Question:
Hello.
I have a multiple collision problem.
There is a bullet, which hits the enemy(red rectangle). Then, it ++ the score.
There is a spiral (red circle) which is supossed to trigger the scene to end when the enemy (red rectangle) touches it.
In this situation, when enemy hits the spiral, it works, the scene ends, and we go to the menu screen.
But, when bullet hits the enemy, the same thing happens, and I don't know why.
Now, here's my code:
'''
struct PhysicsCategory {
static let None : UInt32 = 0
static let All : UInt32 = UInt32.max
static let enemyOne : UInt32 = 0b1
static let enemyTwo : UInt32 = 0b1
static let bullet : UInt32 = 0b10
static let spiral : UInt32 = 0b111
}
spiral.physicsBody = SKPhysicsBody(rectangleOfSize: spiral.size)
spiral.physicsBody?.categoryBitMask = PhysicsCategory.spiral
spiral.physicsBody?.contactTestBitMask = PhysicsCategory.enemyOne
spiral.physicsBody?.collisionBitMask = PhysicsCategory.None
...
enemyOne.physicsBody = SKPhysicsBody(rectangleOfSize: enemyOne.size)
enemyOne.physicsBody?.dynamic = true
enemyOne.physicsBody?.categoryBitMask = PhysicsCategory.enemyOne
enemyOne.physicsBody?.contactTestBitMask = PhysicsCategory.bullet | PhysicsCategory.spiral
enemyOne.physicsBody?.collisionBitMask = PhysicsCategory.None
...
bullet.physicsBody = SKPhysicsBody(circleOfRadius: bullet.size.width / 2)
bullet.physicsBody?.dynamic = true
bullet.physicsBody?.categoryBitMask = PhysicsCategory.bullet
bullet.physicsBody?.contactTestBitMask = PhysicsCategory.enemyOne
bullet.physicsBody?.collisionBitMask = PhysicsCategory.None
bullet.physicsBody?.usesPreciseCollisionDetection = true
...
func bulletDidCollideWithEnemy(bullet: SKSpriteNode, enemyOne: SKSpriteNode) {
scoreOnScreen.text = String(score)
score++
bullet.removeFromParent()
enemyOne.removeFromParent()
}
func enemyDidCollideWithSpiral(enemyOne: SKSpriteNode, spiral: SKSpriteNode) {
let transition = SKTransition.revealWithDirection(SKTransitionDirection.Down, duration: 1.0)
let skView = self.view! as SKView
let scene = MenuScene(size: skView.bounds.size)
scene.scaleMode = SKSceneScaleMode.AspectFill
skView.presentScene(scene, transition: SKTransition.crossFadeWithDuration(0.5))
}
// Did Begin Contact
func didBeginContact(contact: SKPhysicsContact) {
var firstBody : SKPhysicsBody
var secondBody : SKPhysicsBody
var thirdBody : SKPhysicsBody
var fourthBody : SKPhysicsBody
if contact.bodyA.categoryBitMask < contact.bodyB.categoryBitMask {
firstBody = contact.bodyA
secondBody = contact.bodyB
} else {
firstBody = contact.bodyB
secondBody = contact.bodyA
}
if contact.bodyA.categoryBitMask < contact.bodyB.categoryBitMask {
thirdBody = contact.bodyA
fourthBody = contact.bodyB
} else {
thirdBody = contact.bodyB
fourthBody = contact.bodyA
}
if (firstBody.categoryBitMask & PhysicsCategory.enemyOne != 0) && (secondBody.categoryBitMask & PhysicsCategory.bullet != 0) {
bulletDidCollideWithEnemy(firstBody.node as SKSpriteNode, enemyOne : secondBody.node as SKSpriteNode)
}
if (thirdBody.categoryBitMask & PhysicsCategory.enemyOne != 0) && (fourthBody.categoryBitMask & PhysicsCategory.spiral != 0) {
enemyDidCollideWithSpiral(thirdBody.node as SKSpriteNode, spiral : fourthBody.node as SKSpriteNode)
}
'''
Now, I know it's a mess, but can anyone help me? I think it the problem has to do with the bodyA.categoryBitMask and bodyB being set to different things even thought they are the same(?).
I don't know.
Anyone?
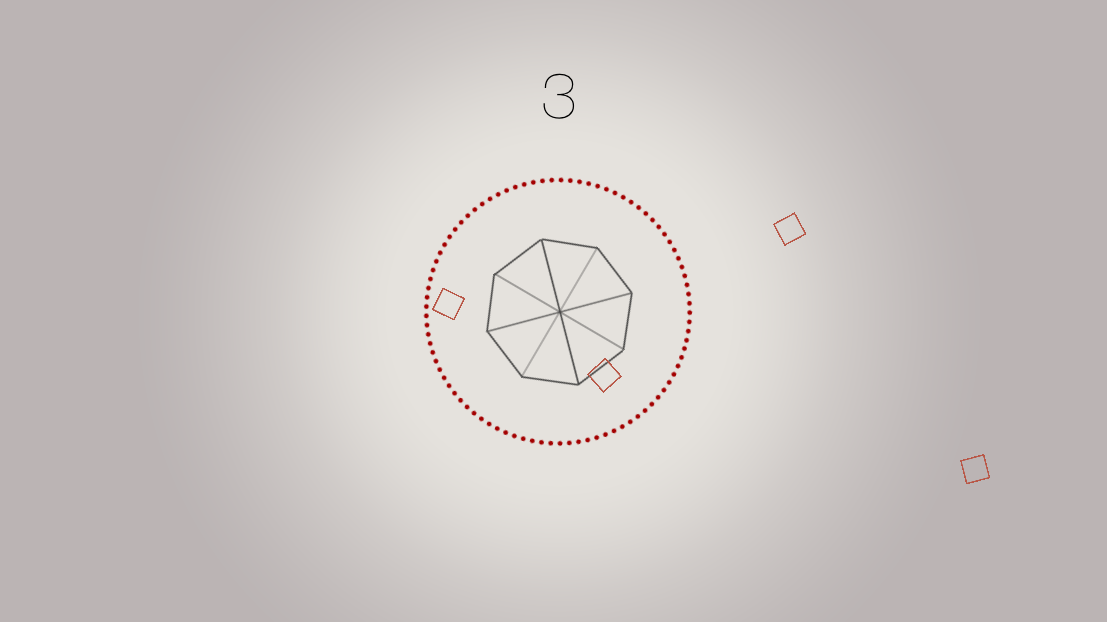
Answer: Several problems here.
1. You're defining categories in a way that keeps them from being easily tested.
2. You're testing categories in a way that doesn't get you the unique answers you want.
3. You've confused your code by trying to track up to four bodies in one contact. Any contact will always have exactly two bodies.
Let's solve them one at a time...
## 1. Defining Categories
You want to define collision categories so that each kind of body in your game uses its own bit in the mask. (You've got a good idea using Swift's binary literal notation, but you're defining categories that overlap.) Here's an example of non-overlapping categories:
'''
struct PhysicsCategory: OptionSet {
let rawValue: UInt32
init(rawValue: UInt32) { self.rawValue = rawValue }
static let enemy = PhysicsCategory(rawValue: 0b001)
static let bullet = PhysicsCategory(rawValue: 0b010)
static let spiral = PhysicsCategory(rawValue: 0b100)
}
'''
I'm using a Swift 'OptionSet' type for this, because it makes it easy to make and test for combinations of unique values. It does make the syntax for defining my type and its members a bit unwieldy compared to an 'enum', but it also means I don't have to do a lot of boxing and unboxing raw values later, especially if I also make convenience accessors like this one:
'''
extension SKPhysicsBody {
var category: PhysicsCategory {
get {
return PhysicsCategory(rawValue: self.categoryBitMask)
}
set(newValue) {
self.categoryBitMask = newValue.rawValue
}
}
}
'''
Also, I'm using the binary literal notation and extra whitespace and zeroes in my code so that it's easy to make sure that each category gets its own bit -- 'enemy' gets only the least significant bit, 'bullet' the next one, etc.
## 2 & 3. Testing & Tracking Categories
I like to use a two-tiered approach to contact handlers. First, I check for the kind of collision -- is it a bullet/enemy collision or a bullet/spiral collision or a spiral/enemy collision? Then, if necessary I check to see which body in the collision is which. This doesn't cost much in terms of computation, and it makes it very clear at every point in my code what's going on.
'''
func didBegin(_ contact: SKPhysicsContact) {
// Step 1. To find out what kind of contact we have,
// construct a value representing the union of the bodies' categories
// (same as the bitwise OR of the raw values)
let contactCategory: PhysicsCategory = [contact.bodyA.category, contact.bodyB.category]
if contactCategory.contains([.enemy, .bullet]) {
// Step 2: We know it's an enemy/bullet contact, so there are only
// two possible arrangements for which body is which:
if contact.bodyA.category == .enemy {
self.handleContact(enemy: contact.bodyA.node!, bullet: contact.bodyB.node!)
} else {
self.handleContact(enemy: contact.bodyB.node!, bullet: contact.bodyA.node!)
}
} else if contactCategory.contains([.enemy, .spiral]) {
// Here we don't care which body is which, so no need to disambiguate.
self.gameOver()
} else if contactCategory.contains([.bullet, .spiral]) {
print("bullet + spiral contact")
// If we don't care about this, we don't necessarily
// need to handle it gere. Can either omit this case,
// or set up contactTestBitMask so that we
// don't even get called for it.
} else {
// The compiler doesn't know about which possible
// contactCategory values we consider valid, so
// we need a default case to avoid compile error.
// Use this as a debugging aid:
preconditionFailure("Unexpected collision type: \(contactCategory)")
}
}
'''
## Extra Credit
Why use 'if' statements and the 'OptionSet' type's 'contains()' method? Why not do something like this 'switch' statement, which makes the syntax for testing values a lot shorter?
'''
switch contactCategory {
case [.enemy, .bullet]:
// ...
case [.enemy, .spiral]:
// ...
// ...
default:
// ...
}
'''
The problem with using 'switch' here is that it tests your 'OptionSet's for -- that is, case #1 fires if 'contactCategory == [.enemy, .bullet]', and won't fire if it's '[.enemy, .bullet, .somethingElse]'.
With the contact categories we've defined in this example, that's not a problem. But one of the nice features of the category/contact bit mask system is that you can encode multiple categories on a single item. For example:
'''
struct PhysicsCategory: OptionSet {
// (don't forget rawValue and init)
static let ship = PhysicsCategory(rawValue: 0b0001)
static let bullet = PhysicsCategory(rawValue: 0b0010)
static let spiral = PhysicsCategory(rawValue: 0b0100)
static let enemy = PhysicsCategory(rawValue: 0b1000)
}
friendlyShip.physicsBody!.category = [.ship]
enemyShip.physicsBody!.category = [.ship, .enemy]
friendlyBullet.physicsBody!.category = [.bullet]
enemyBullet.physicsBody!.category = [.bullet, .enemy]
'''
In a situation like that, you could have a contact whose category is '[.ship, .bullet, .enemy]' -- and if your contact handling logic is testing specifically for '[.ship, .bullet]', you'll miss it. If you use 'contains' instead, you can test for the specific flags you care about without needing to care whether other flags are present.